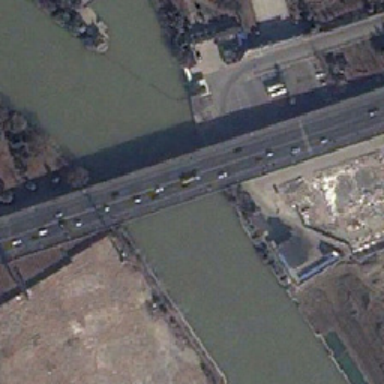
The car stopped on one side of the bridge across the dark green river .